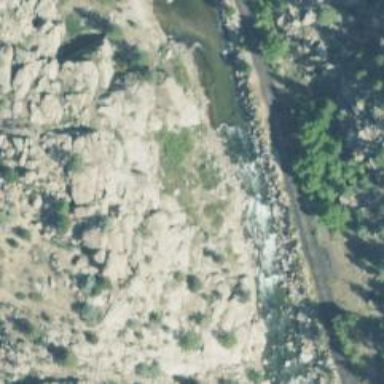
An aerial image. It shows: Rapids in the waterway with whitewater rapid grade of 3+.